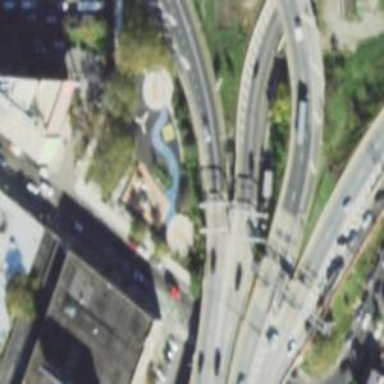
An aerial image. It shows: Toll gantry on the road.